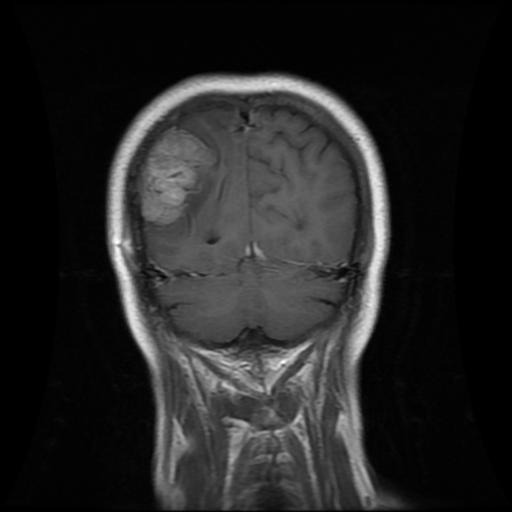
Label: meningioma